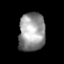
Tissue: prostate
Cell type: T cells
Senescence score: 0.3288
Nuclear area (px): 1001
Mean DAPI intensity: 149.709